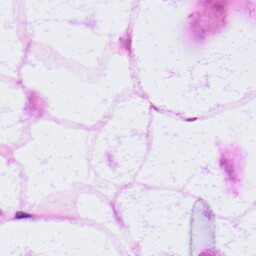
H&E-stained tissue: LymphNode